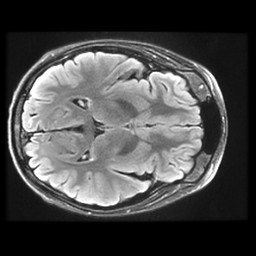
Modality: FLAIR
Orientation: axial
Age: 21
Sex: female
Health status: healthy
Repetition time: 12 s
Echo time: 0.09782 s